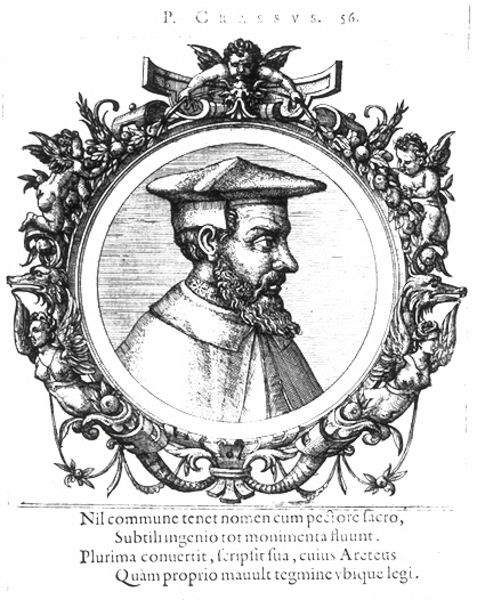
Titel: Bildnis des Junius Paulus Crasso
Institution: (Seriendruck)
Schlagwörter: blätter, flügel, körper, mann, nackt, schatten, umhang, weiß, akte, frauen, blumen, busen, frau, grau, haar, hut, licht, mund, nase, ohr, profil, schwarz, stirn, blick, dach, hund, hunde, obst, tier, tiere, ornament, bart, kappe, mütze, augen, falten, gesicht, kragen, mensch, rahmen, vollbart, bild, bildnis, füllhorn, hals, horn, portrait, porträt, vögel, auge, haare, mantel, pflanzen, brustbild, renaissance, kreis, rund, engel, früchte, putte, putto, ranken, brüste, schrift, furchen, grafik, graphik, rand, figuren, symmetrie, inschrift, glanz, floral, ornamente, verzierung, wange, augenbraue, name, unterschrift, buch, medaillon, druck, schraffur, radierung, schrafur, stich, lockig, seite, text, buchstaben, überschrift, titelblatt, helm, schnäbel, kranz, braue, girlanden, titelbild, skulpturen, runzeln, voluten, schnauze, hellgrau, gedicht, nymphen, priester, gelehrter, emblem, putten, kupferstich, putti, garu, latein, lateinisch, füllhörner, vogelköpfe, seriendruck, vers, schrifft, nil, hur, rollwerk, große nase, fl gel, firugen, commune, emblematik, pflanen, petrus canisius, fkügel, naseflügel, p. crassus, utti, früchtekranz, rund#, crassus, portrat 18.jahrhundert, arcteus